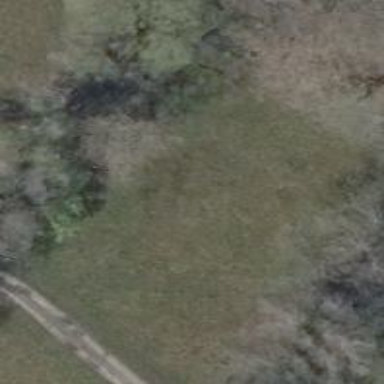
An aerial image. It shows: Beautiful meadow.